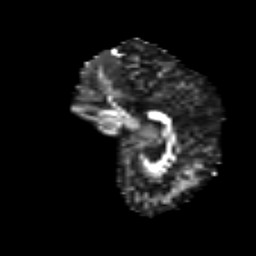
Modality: FA
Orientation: sagittal
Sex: male
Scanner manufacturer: siemens
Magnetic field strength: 3 T
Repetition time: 5 s
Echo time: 0.071 s